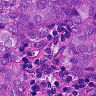
Metastatic tissue present: yes